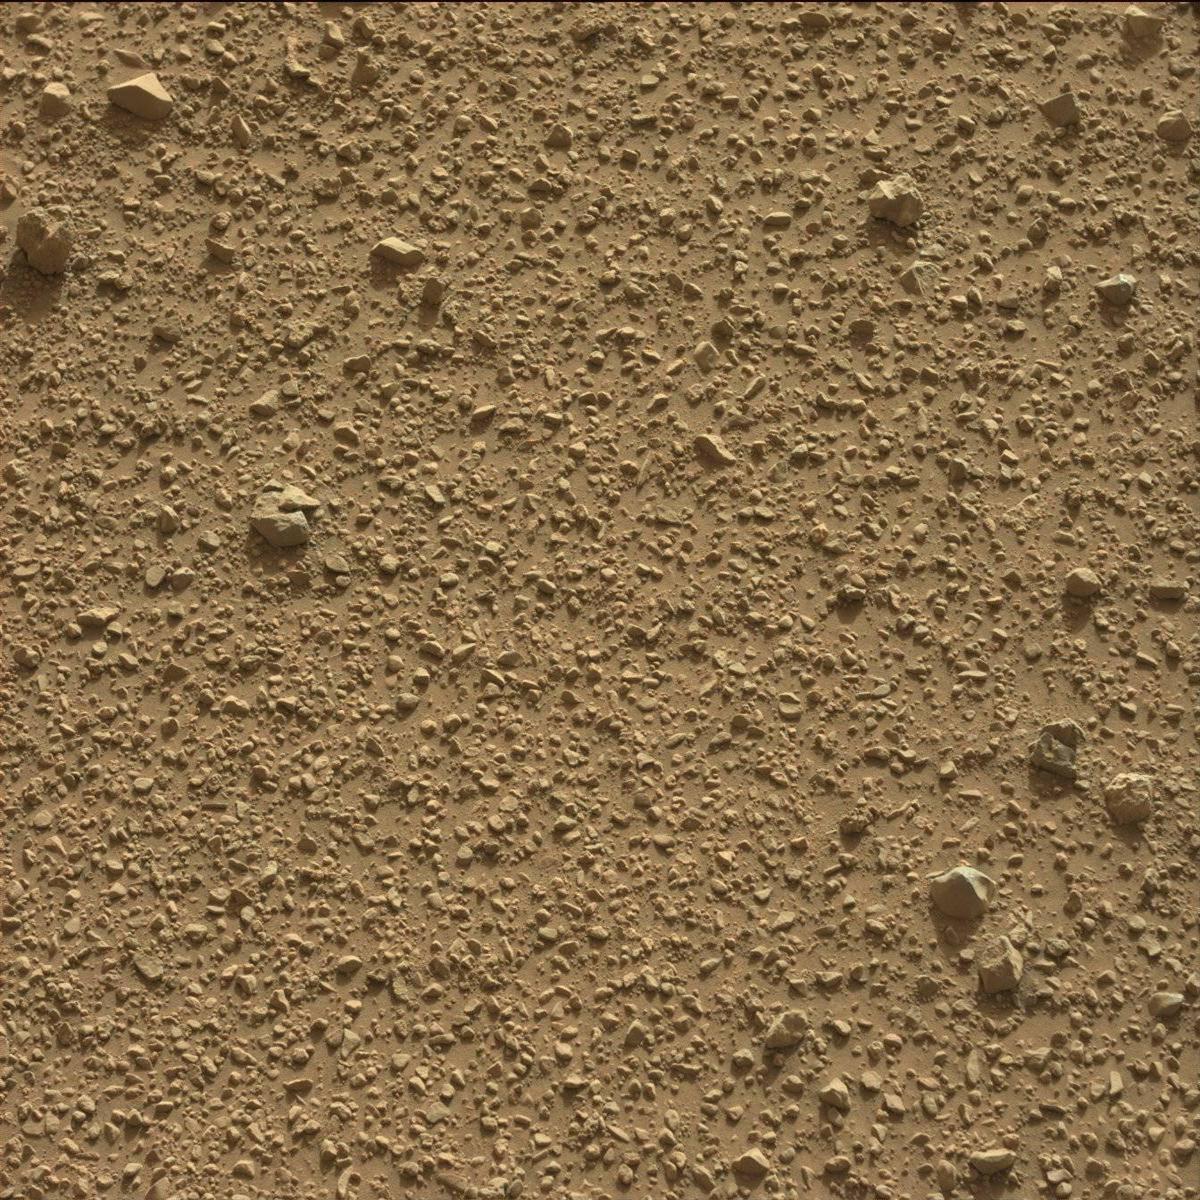
Terrain classes present: Bedrock, Rock, Sand / Soil